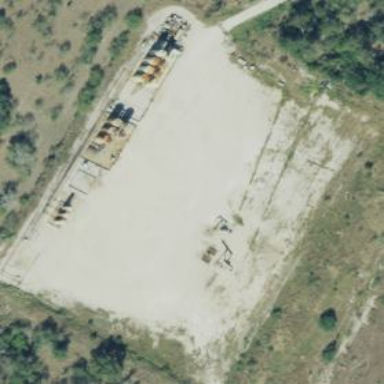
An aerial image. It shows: Industrial wellsite.